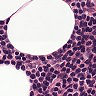
Metastatic tissue present: no